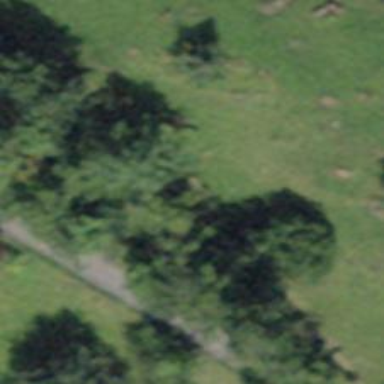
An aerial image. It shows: Grass path.